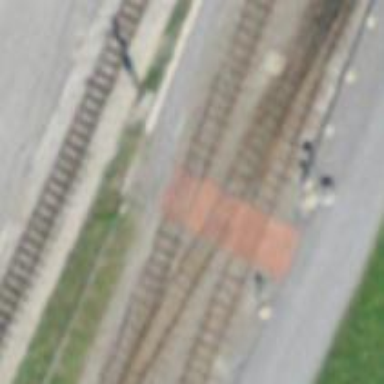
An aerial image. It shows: Railway crossing.